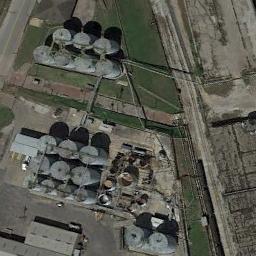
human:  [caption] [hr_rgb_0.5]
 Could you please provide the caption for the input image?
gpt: There are many neatly arranged storage tanks and many pipelines in the factory, And there is a lawn next to the factory .

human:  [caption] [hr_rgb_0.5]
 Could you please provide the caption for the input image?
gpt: There is grass beside the storage tanks .

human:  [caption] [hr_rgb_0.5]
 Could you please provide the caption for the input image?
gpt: There are many black storage tanks on the bare land next to the grass .

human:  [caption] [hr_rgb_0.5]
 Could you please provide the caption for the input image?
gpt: About half of the storage tanks on this open lot have their lids open .

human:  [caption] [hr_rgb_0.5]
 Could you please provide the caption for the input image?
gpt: There are some storage tanks arranged neatly .